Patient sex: F
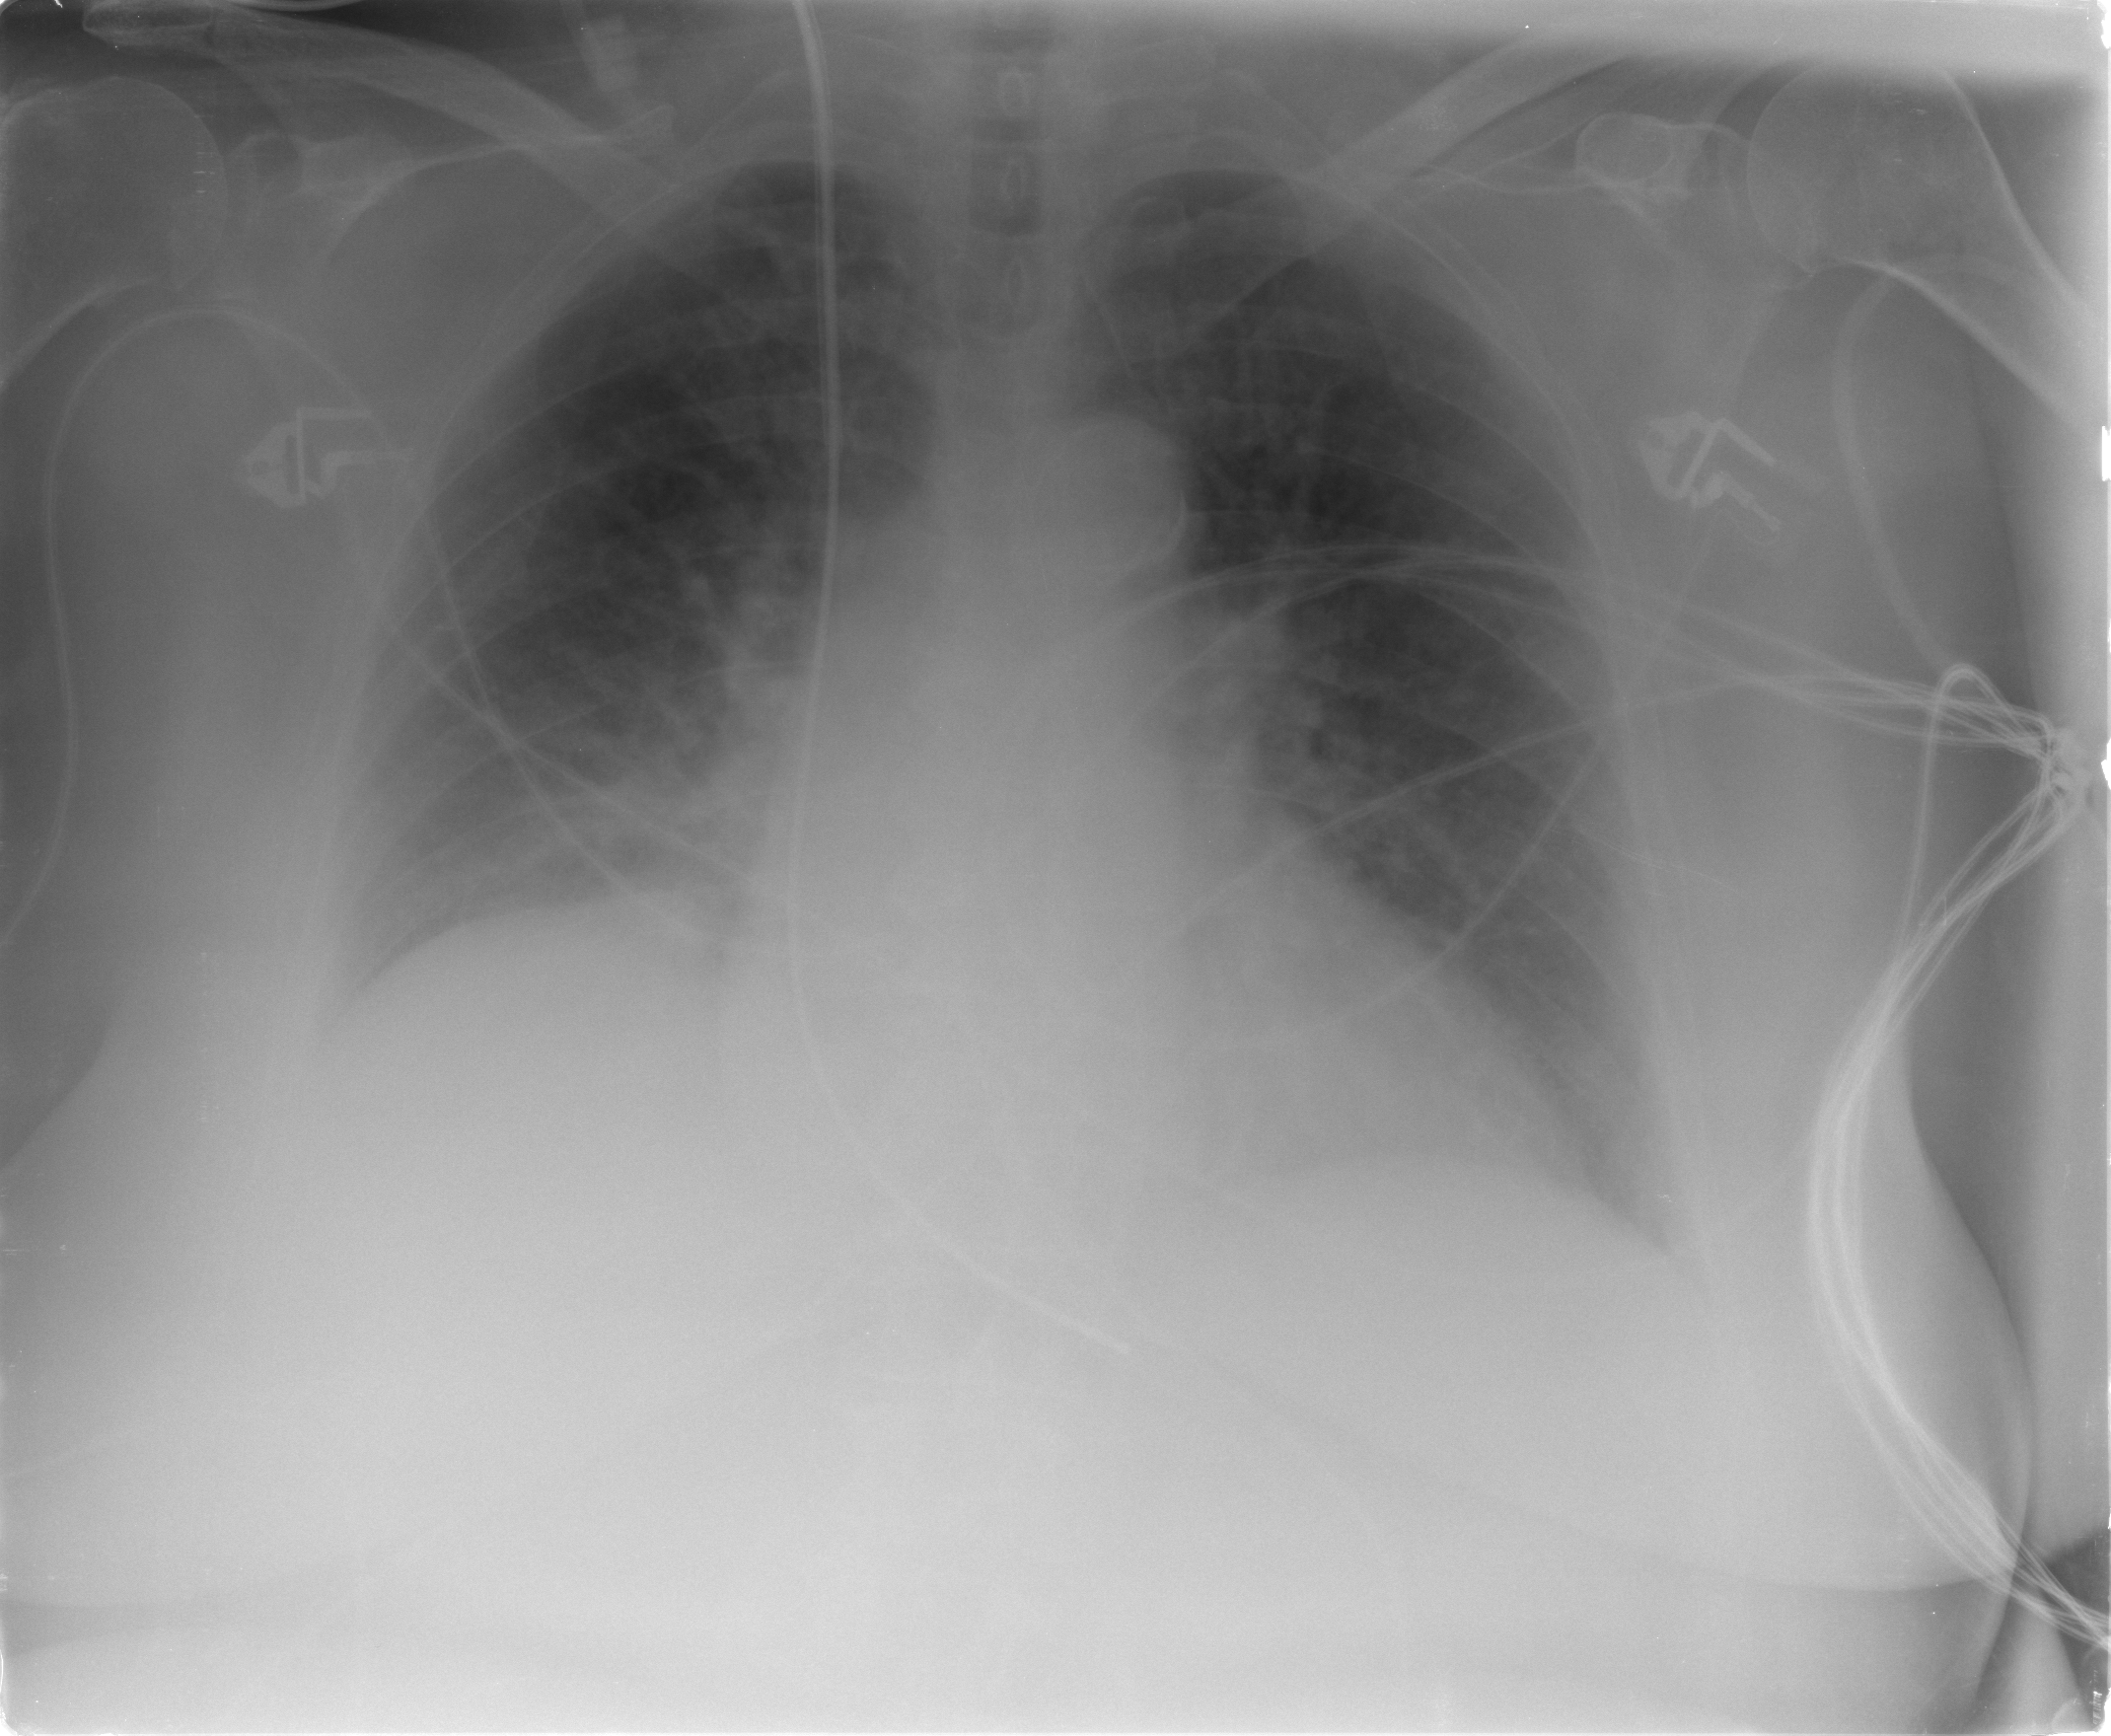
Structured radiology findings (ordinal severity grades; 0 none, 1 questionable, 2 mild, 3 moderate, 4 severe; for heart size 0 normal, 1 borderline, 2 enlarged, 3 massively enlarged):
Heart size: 2
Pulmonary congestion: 2
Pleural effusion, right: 2
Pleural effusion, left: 2
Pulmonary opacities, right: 0
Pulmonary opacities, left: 0
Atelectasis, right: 4
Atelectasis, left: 0